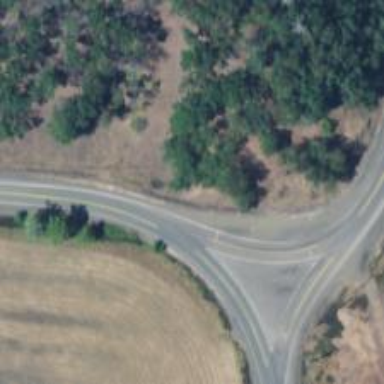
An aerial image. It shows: Secondary link road.